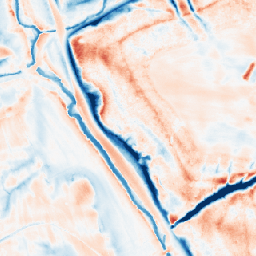
Category: edge_preserving
Decomposition family: guided
Decomposition parameters: radius: 8
eps: 0.1
Upsampling method: nearest
Upsampling parameters: scale: 8
Upsampling scale: 8